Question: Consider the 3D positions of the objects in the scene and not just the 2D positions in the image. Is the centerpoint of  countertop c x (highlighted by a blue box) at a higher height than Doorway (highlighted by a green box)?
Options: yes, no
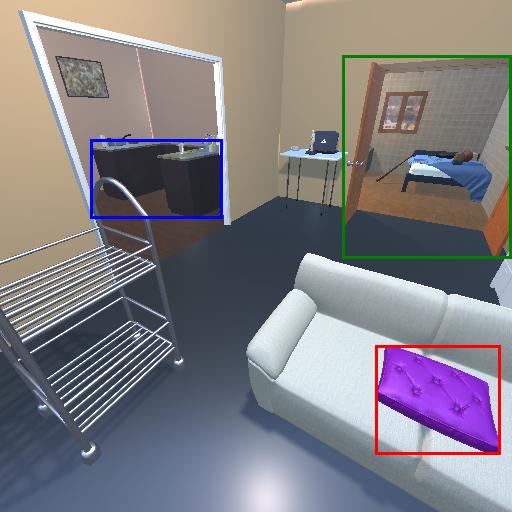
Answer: yes